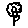
Label: flower